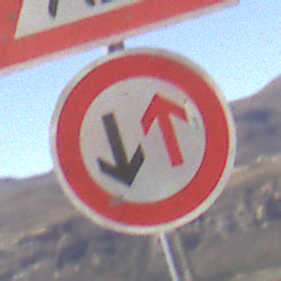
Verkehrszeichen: VorrangDesGegenverkehrs
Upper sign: Arbeitsstelle
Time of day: Midday
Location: Outdoor (Nature)
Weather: Clear
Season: NotSpecified
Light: Natural